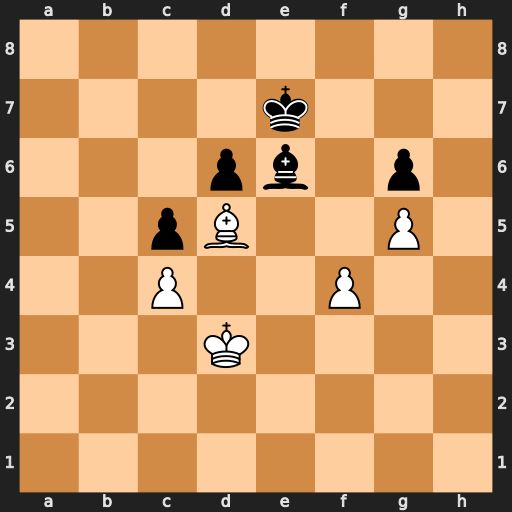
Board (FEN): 8/4k3/3pb1p1/2pB2P1/2P2P2/3K4/8/8
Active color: w
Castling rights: -
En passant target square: -
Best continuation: Bxe6 Kxe6 Ke4